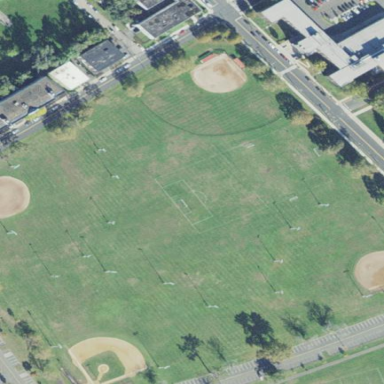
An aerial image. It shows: Soccer pitch for leisure land activities.